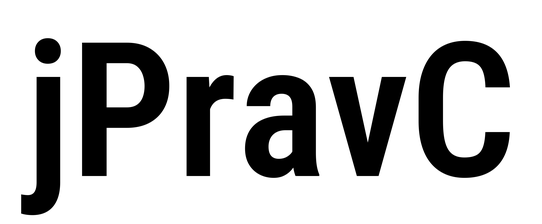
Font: Roboto_Condensed_SemiBold